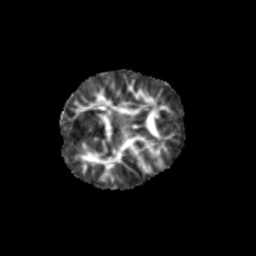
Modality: FA
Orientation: axial
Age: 6
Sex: female
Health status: healthy